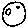
Label: moon